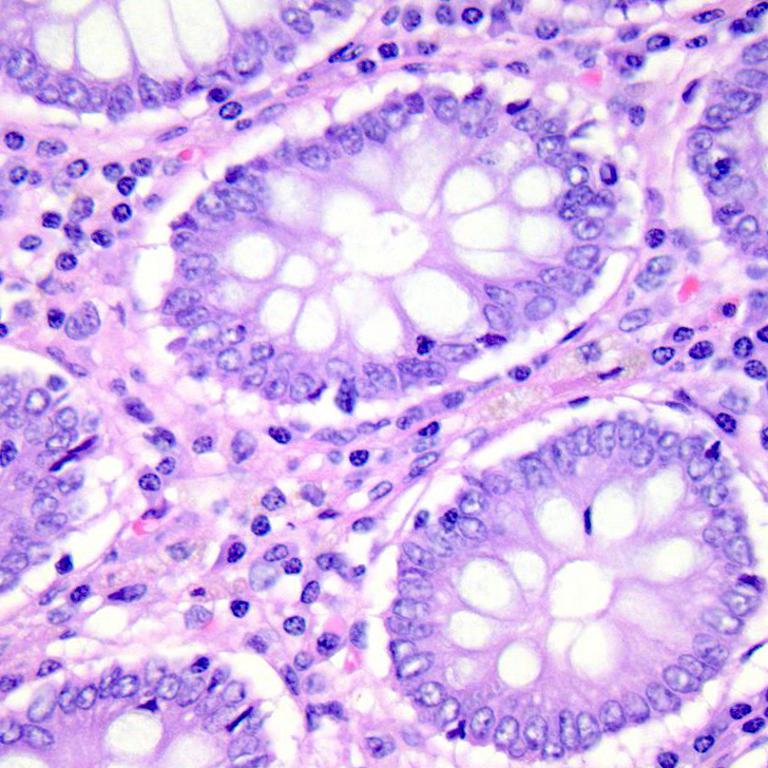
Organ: colon
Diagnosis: benign